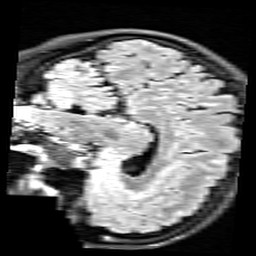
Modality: FLAIR
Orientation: sagittal
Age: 28
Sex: female
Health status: healthy
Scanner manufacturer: siemens
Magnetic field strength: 3 T
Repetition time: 9 s
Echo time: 0.088 s